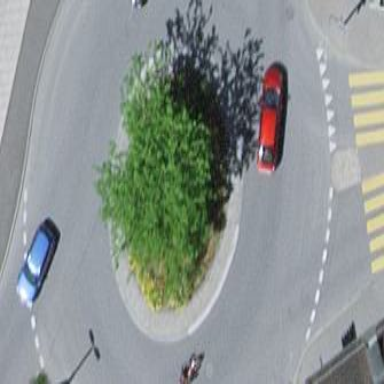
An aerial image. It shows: Primary highway with asphalt surface leading to roundabout.